По определению считается, что члены числовой последовательности $x_0, x_1, x_2, \dots$ подчиняются рекуррентному соотношению, если каждый последующий из них выражается через предыдущие. Например, для известной вам геометрической прогрессии $$x_k=\lambda x_{k-1}, \tag{1}$$ где $k=1, 2, 3,\dots, \lambda$ — некоторое фиксированное число, а нулевой член последовательности имеет некоторое значение $A$, то есть $x_0=A$.
Получите формулу для произвольного члена последовательности $x_k$ в явном виде, т.е. выразите его через номер $k$, начальное значение $A$ и $\lambda$. Теперь рассмотрим число $\lambda=2+\sqrt{3}$. При возведении в целую натуральную степень $k$, его можно представить в виде $$\lambda^k=p_k+q_k\sqrt{3}, \tag{2}$$ где $p_k$, $q_k$ — некоторые целые числа.
Запишите рекуррентные соотношения, выражающие значения $p_k$, $q_k$ через предыдущие значения $p_{k-1}$, $q_{k-1}$. Запишите также обратные соотношения, выражающие $p_{k-1}$, $q_{k-1}$ через $p_k$, $q_k$.
Рассчитайте численные значения коэффициентов $p_k$, $q_k$ для $k=1, 2, 3, 4, 5$.
Выразите число $\lambda^{-k}=(2+\sqrt{3})^{-k}$ через найденные величины $p_k$, $q_k$. Пусть члены некоторой числовой последовательности подчиняются рекуррентному соотношению $$x_{k+1}=4x_k-x_{k-1}, \quad k=1, \dots , N-1, \tag{3}$$ причем известно, что $N$ — некоторое целое число, а $x_0=A$ и $x_N=B$; $A$, $B$ — произвольные числа.
Получите формулу для произвольного члена $x_k$ последовательности $(3)$ в явном виде, т.е. выразите его через номер $k$ и величины $A$, $B$, $N$.
Выразите произвольный член последовательности $x_k$ через величины $p_k$, $q_k$, найденные в пп.1.2-1.3. Широко известны задачи, в которых требуется найти электрическое сопротивление простейших проволочных каркасов. Пример одного из таких каркасов в форме куба показан на рисунке внизу. Пусть электрическое сопротивление каждого ребра равно $R_0$.
Найдите сопротивление куба при подключении источника к вершинам одного ребра, как показано на рисунке выше. Давайте рассмотрим более общий случай проволочного каркаса в форме правильной призмы с произвольным числом боковых граней $N$ и определим его электрическое сопротивление при подключении источника к вершинам одного из боковых ребер, как показано на рисунке внизу. Сопротивление каждого ребра каркаса равно $R_0$. Для удобства пронумеруем вершины призмы и обозначим их электрические потенциалы: на верхней грани $x_k$, а на нижней грани $y_k$, как показано на рисунке внизу. Источник постоянного напряжения подключен к вершинам нулевого ребра. Будем считать, что источник задает потенциалы вершин ребра равными $x_0=+\varphi_0$ и $y_0=-\varphi_0$ соответственно.
Запишите соотношение, которое связывает значения потенциалов $x_k$ и $y_k$. Запишите соотношение, которое связывает значения потенциалов $x_k$ и $x_{N-k}$. Рассмотрим произвольное боковое ребро призмы, кроме нулевого $k=0$ и последнего $k=N-1$. Соответствующая электрическая схема показана на рисунке ниже.
Запишите соотношение, связывающие значения потенциала $x_k$ со значениями потенциалов в соседних вершинах для $k=1, 2\dots N-2$.
Запишите граничные условия в точках $k=0$ и $k=N−1$, позволяющие определить значения потенциалов $x_k$ однозначно.
Найдите явные выражения для потенциалов $x_k$ и $y_k$ для всех значений $k=0, 1, 2\dots N-1$.
Выразите значение силы тока, протекающего через источник, через величины $\varphi_0$, $R_0$, $N$. Используйте найденные в Математическом введении числа $p_k$, $q_k$.
Получите явную формулу для сопротивления проволочного каркаса $R_N$, выразив его через величины $R_0$, $p_N$, $q_N$.
Рассчитайте точные значения сопротивлений каркаса для $N=1, 2, 3, 4, 5$.
Нарисуйте эквивалентные электрические схемы для «экзотических» призм с $N=1$ и $N=2$.
Найдите значения сопротивления $R_{\infty}$ каркаса при $N \rightarrow \infty$.
Найдите минимальное значение $N$, при котором сопротивление призмы отличается от $R_{\infty}$ не более чем на $2\%$.
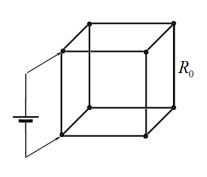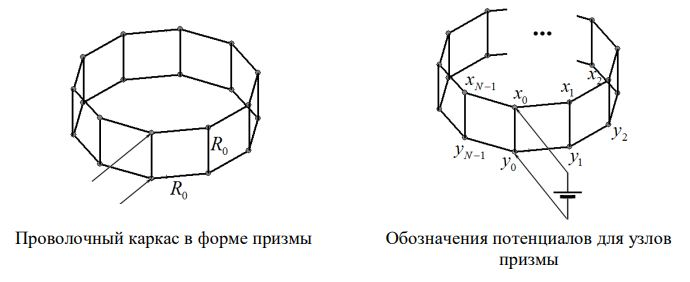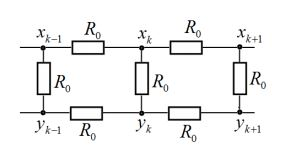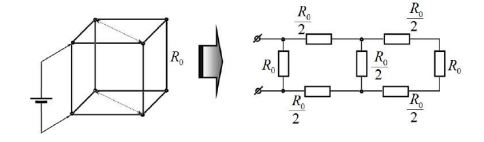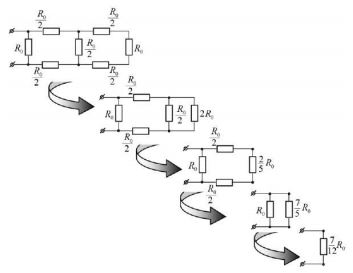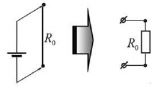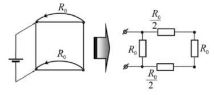
Получите формулу для произвольного члена последовательности $x_k$ в явном виде, т.е. выразите его через номер $k$, начальное значение $A$ и $\lambda$.
Решение: Из школьного курса математики известно, что члены геометрической прогрессии выражаются в явном виде так$$x_k=A\lambda^k. \tag{1}$$
Ответ: $$x_k=A\lambda^k. $$

Запишите рекуррентные соотношения, выражающие значения $p_k$, $q_k$ через предыдущие значения $p_{k-1}$, $q_{k-1}$. Запишите также обратные соотношения, выражающие $p_{k-1}$, $q_{k-1}$ через $p_k$, $q_k$.
Решение: Выразим $\lambda^k$ рекуррентно через $\lambda^{k-1}$:$$\lambda^k=\lambda^{k-1}\cdot \lambda$$и преобразуем его с помощью приведенной формы$$\lambda^k=(p_k+q_k\sqrt{3})=(p_{k-1}+q_{k-1}\sqrt{3})\cdot(2+\sqrt{3})=2p_{k-1}+p_{k-1}\sqrt{3}+2q_{k-1}\sqrt{3}+3q_{k-1}=\\=(2p_{k-1}+3q_{k-1})+(p_{k-1}+2q_{k-1})\sqrt{3}. \tag{2}$$Из этого равенства следуют требуемые рекуррентные соотношения$$p_k=2p_{k-1}+3q_{k-1}, \\ q_k=p_{k-1}+2q_{k-1}. \tag{3}$$Обратные соотношения получаются аналогично:$$\lambda^{k-1}=p_{k-1}+q_{k-1}=\lambda^k \cdot \lambda^{-1}=(p_k+q_k\sqrt{3})\cdot (2-\sqrt{3})=\\=(2p_k-3q_k)+(2q_k-p_k)\sqrt{3}, \tag{4}$$откуда следует$$p_{k-1}=2p_k-3q_k, \\ q_{k-1}=2q_k-p_k. \tag{5}$$
Ответ: $$p_k=2p_{k-1}+3q_{k-1}, \\ q_k=p_{k-1}+2q_{k-1}. $$$$p_{k-1}=2p_k-3q_k, \\ q_{k-1}=2q_k-p_k. $$

Рассчитайте численные значения коэффициентов $p_k$, $q_k$ для $k=1, 2, 3, 4, 5$.
Решение: Расчет коэффициентов легко провести последовательно, учитывая, что $p_0=1$, $q_0=0$. Результаты расчетов приведены в таблице $1$. | k | p_k | q_k | | --- | --- | --- | | 0 | 1 | 0 | | 1 | 2 | 1 | | 2 | 7 | 4 | | 3 | 26 | 15 | | 4 | 97 | 56 | | 5 | 362 | 209 |
Ответ: | k | p_k | q_k | | --- | --- | --- | | 0 | 1 | 0 | | 1 | 2 | 1 | | 2 | 7 | 4 | | 3 | 26 | 15 | | 4 | 97 | 56 | | 5 | 362 | 209 | Ответ: kp_kq_k01012127432615497565362209

Выразите число $\lambda^{-k}=(2+\sqrt{3})^{-k}$ через найденные величины $p_k$, $q_k$.
Решение: Можно заметить, что$$\lambda^{-1}=\frac{1}{2+\sqrt{3}}=2-\sqrt{3}, \tag{6}$$поэтому$$\lambda^{-k}=(2-\sqrt{3})^k=p_k-q_k\sqrt{3}. \tag{7}$$
Ответ: $$\lambda^{-k}=p_k-q_k\sqrt{3}. $$

Получите формулу для произвольного члена $x_k$ последовательности $(3)$ в явном виде, т.е. выразите его через номер $k$ и величины $A$, $B$, $N$.
Решение: Используя подсказку, подставим величины $x_k=C\lambda^k$ в рекуррентное соотношение и получим уравнение для определения $\lambda$ в виде$$\lambda^{k+1}=4\lambda^k-\lambda^{k-1}. \tag{8}$$После сокращения получим квадратное уравнение$$\lambda^2-4\lambda+1=0, \tag{9}$$решением которого являются$$\lambda_{1,2}=2\pm \sqrt{3}. \tag{10}$$Следовательно, в общем виде члены последовательности, заданной рекуррентным соотношением $(3)$ в условии задачи, в явном виде могут быть описаны формулой$$x_k=C_1\lambda_1^k+C_2\lambda_2^k, \tag{11}$$где $C_1$, $C_2$ — произвольные постоянные, которые могут быть найдены из граничных условий:$$x_0=A \Rightarrow C_1+C_2=A \\ x_0=B \Rightarrow C_1\lambda_1^N+C_2\lambda_2^N=B. \tag{12}$$Решая полученную систему линейных уравнений, получим$$\begin{equation*} \begin{cases} C_1+C_2= A \\ C_1\lambda_1^N+C_2\lambda_2^N=B \end{cases}\Rightarrow \begin{cases} C_1= \frac{B-A\lambda_2^N}{\lambda_1^N-\lambda_2^N} \\ C_2=\frac{A\lambda_1^N-B}{\lambda_1^N-\lambda_2^N}. \tag{13} \end{cases}\end{equation*}$$Подставив это решение в выражение $(11)$, преобразуем его к симметричному виду$$x_k=C_1\lambda_1^k+C_2\lambda_2^k=\frac{B-A\lambda_2^N}{\lambda_1^N-\lambda_2^N}\lambda_1^k+\frac{A\lambda_1^N-B}{\lambda_1^N-\lambda_2^N}\lambda_2^k=\\=\frac{A\lambda_1^N\lambda_2^k-B\lambda^k_2+B\lambda_1^k-A\lambda_2^N\lambda_1^k}{\lambda_1^N-\lambda_2^N}=\frac{A(\lambda_1^{N-k}-\lambda_2^{N-k})+B(\lambda_1^k-\lambda_2^k)}{\lambda_1^N-\lambda_2^N}. \tag{14}$$При выводе последнего соотношения учтено, что по теореме Виета $\lambda_2=\lambda_1^{-1}$. 
Ответ: $$x_k=\frac{A(\lambda_1^{N-k}-\lambda_2^{N-k})+B(\lambda_1^k-\lambda_2^k)}{\lambda_1^N-\lambda_2^N}.$$

Выразите произвольный член последовательности $x_k$ через величины $p_k$, $q_k$, найденные в пп.1.2-1.3. Подсказка. Решение рекуррентного соотношения $(3)$ нужно искать в виде $x_k=C\lambda^k$, где $C$ — некоторая константа. Найдите, при каких значениях $\lambda$ это возможно и постройте общее решение, удовлетворяющее заданным условиям.

 С учетом полученных формул для $\lambda_{1,2}^k$, найдем, что$$\lambda_1^k-\lambda_2^k=\lambda_1^k-\lambda_1^{-k}=(p_k+q_k\sqrt{3})-(p_k-q_k\sqrt{3})=2q_k\sqrt{3}, \tag{15}$$откуда окончательно получим$$x_k=\frac{A(\lambda_1^{N-k}-\lambda_2^{N-k})+B(\lambda_1^k-\lambda_2^k)}{\lambda_1^N-\lambda_2^N}=\frac{Aq_{N-k}+Bq_k}{q_N}. \tag{16}$$

Ответ:

 $$x_k=\frac{Aq_{N-k}+Bq_k}{q_N}. $$
Решение: С учетом полученных формул для $\lambda_{1,2}^k$, найдем, что$$\lambda_1^k-\lambda_2^k=\lambda_1^k-\lambda_1^{-k}=(p_k+q_k\sqrt{3})-(p_k-q_k\sqrt{3})=2q_k\sqrt{3}, \tag{15}$$откуда окончательно получим$$x_k=\frac{A(\lambda_1^{N-k}-\lambda_2^{N-k})+B(\lambda_1^k-\lambda_2^k)}{\lambda_1^N-\lambda_2^N}=\frac{Aq_{N-k}+Bq_k}{q_N}. \tag{16}$$
Ответ: $$x_k=\frac{Aq_{N-k}+Bq_k}{q_N}. $$

Найдите сопротивление куба при подключении источника к вершинам одного ребра, как показано на рисунке выше.
Решение: Если соединить вершины куба, имеющие одинаковый потенциал, то получим следующую эквивалентную схему  которая поддается расчету стандартными методами  Итого: сопротивление куба при заданном подключении равно$$R=\frac{7}{12}R_0. \tag{17}$$
Ответ: $$R=\frac{7}{12}R_0.$$

Запишите соотношение, которое связывает значения потенциалов $x_k$ и $y_k$. Запишите соотношение, которое связывает значения потенциалов $x_k$ и $x_{N-k}$.
Решение: Явная симметрия схемы и начальных условий дает очевидные соотношения $$y_k=-x_k, \tag{18}$$$$x_{N-k}=x_k. \tag{19}$$
Ответ: $$y_k=-x_k.$$$$x_{N-k}=x_k. $$

Запишите соотношение, связывающие значения потенциала $x_k$ со значениями потенциалов в соседних вершинах для $k=1, 2\dots N-2$.
Решение: Алгебраическая сумма сил токов, входящих в узел равна нулю, поэтому для узла $x_k$ можно записать, с учетом закона Ома, следующее уравнение$$\frac{x_{k-1}-x_k}{R_0}+\frac{x_{k+1}-x_k}{R_0}+\frac{y_k-x_k}{R_0}=0. \tag{20}$$Так как $y_k=-x_k$, то из полученного уравнения следует$$x_{k+1}-4x_k+x_{k-1}=0. \tag{21}$$
Ответ: $$x_{k+1}-4x_k+x_{k-1}=0. $$

Запишите граничные условия в точках $k=0$ и $k=N−1$, позволяющие определить значения потенциалов $x_k$ однозначно.
Решение: Для однозначного определения всех величин $x_k$ в явном виде необходимо задать два граничных условия. В качестве таких могут быть выбраны заданное значение начального потенциала$$x_0=\varphi_0, \tag{22}$$а в качестве второго — условие симметрии $(19)$, которое справедливо при любом $k$, в частности при $k=0$ (несмотря на то, что узла с номером $N$ в схеме нет!)$$x_N=x_0. \tag{23}$$
Ответ: Для любого $k$:$$x_0=\varphi_0, \\ x_N=x_0.$$

Найдите явные выражения для потенциалов $x_k$ и $y_k$ для всех значений $k=0, 1, 2\dots N-1$.
Решение: Рекуррентное соотношение $(21)$ рассмотрено в Математическом введении. Поэтому можно воспользоваться полученным решением $(16)$, если положить $A=B=\varphi_0$:$$x_k=\frac{Aq_{N-k}+Bq_k}{q_N}=\varphi_0\frac{q_{N-k}+q_k}{q_N}. \tag{24}$$
Ответ: $$x_k=\varphi_0\frac{q_{N-k}+q_k}{q_N}. $$

Выразите значение силы тока, протекающего через источник, через величины $\varphi_0$, $R_0$, $N$. Используйте найденные в Математическом введении числа $p_k$, $q_k$.
Решение: Сила тока в цепи источника равна сумме токов, вытекающих из узла $x_0$:$$I=\frac{x_0-x_1}{R_0}+\frac{x_0-x_{N-1}}{R_0}+\frac{x_0-y_0}{R_0}=\frac{4x_0-2x_1}{R_0}. \tag{25}$$Здесь принято во внимание, что $y_0=-x_0$, $x_{N-1}=x_1$. Подставляя найденные значения $x_0$, $x_1$, получим$$I_0=\frac{4x_0-2x_1}{R_0}=\frac{2}{R_0}\left(2\varphi_0-\varphi_0\frac{q_{N-1}+q_1}{q_N}\right)=\frac{2\varphi_0}{R_0}\left(2-\frac{q_{N-1}+1}{q_N}\right)=\\=\frac{2\varphi_0}{R_0}\frac{2q_N-q_{N-1}-1}{q_N}=\frac{2\varphi_0}{R_0}\frac{2q_N-(2q_N-p_N)-1}{q_N}=\frac{2\varphi_0}{R_0}\frac{p_N-1}{q_N}. \tag{26}$$На последнем шаге использовано соотношение $(5)$ $q_{N-1}=2q_N-p_N$.
Ответ: $$I_0=\frac{4x_0-2x_1}{R_0}=\frac{2\varphi_0}{R_0}\frac{p_N-1}{q_N}.$$

Получите явную формулу для сопротивления проволочного каркаса $R_N$, выразив его через величины $R_0$, $p_N$, $q_N$.
Решение: На входе рассматриваемой сети напряжение равно$$U_0=2\varphi_0, \tag{27}$$следовательно, ее сопротивление можно рассчитать по изящной формуле$$R_N=\frac{U_0}{I_0}=R\frac{q_N}{p_N-1}. \tag{28}$$
Ответ: $$R_N=R\frac{q_N}{p_N-1}. $$

Рассчитайте точные значения сопротивлений каркаса для $N=1, 2, 3, 4, 5$.
Решение: Расчеты легко провести с помощью чисел Таблицы 1. Таблица 2. Сопротивления призм. Значение сопротивления кубического каркаса для $N=4$ совпадает с найденным ранее. | $N$ | $p_N$ | $q_N$ | $R_N$ | | --- | --- | --- | --- | | 1 | 2 | 1 | $R_0$ | | 2 | 7 | 4 | $R_0\frac{4}{7-1}=\frac{2}{3}R_0$ | | 3 | 26 | 15 | $R_0\frac{15}{26-1}=\frac{3}{4}R_0$ | | 4 | 97 | 56 | $R_0\frac{56}{97-1}=\frac{7}{12}R_0$ | | 5 | 362 | 209 | $R_0\frac{209}{362-1}=\frac{11}{19}R_0$ |
Ответ: | $N$ | $p_N$ | $q_N$ | $R_N$ | | --- | --- | --- | --- | | 1 | 2 | 1 | $R_0$ | | 2 | 7 | 4 | $R_0\frac{4}{7-1}=\frac{2}{3}R_0$ | | 3 | 26 | 15 | $R_0\frac{15}{26-1}=\frac{3}{4}R_0$ | | 4 | 97 | 56 | $R_0\frac{56}{97-1}=\frac{7}{12}R_0$ | | 5 | 362 | 209 | $R_0\frac{209}{362-1}=\frac{11}{19}R_0$ | Ответ: $N$$p_N$$q_N$$R_N$121$R_0$274$R_0\frac{4}{7-1}=\frac{2}{3}R_0$32615$R_0\frac{15}{26-1}=\frac{3}{4}R_0$49756$R_0\frac{56}{97-1}=\frac{7}{12}R_0$5362209$R_0\frac{209}{362-1}=\frac{11}{19}R_0$  Значение сопротивления кубического каркаса для $N=4$ совпадает с найденным ранее.

Нарисуйте эквивалентные электрические схемы для «экзотических» призм с $N=1$ и $N=2$.
Решение: Для $N=1$ схема очевидна: При $N=2$ следует не забыть «замкнуть» призму: В обоих случаях сопротивления этих призм соответствуют значениям, приведенным в Таблице 2.
Ответ: При $N=2$ следует не забыть «замкнуть» призму:
Ответ: В обоих случаях сопротивления этих призм соответствуют значениям, приведенным в Таблице 2.

Найдите значения сопротивления $R_{\infty}$ каркаса при $N \rightarrow \infty$.
Решение: Предел формулы $(28)$ можно найти различными способами, например, выразив $$p_N=\frac{1}{2}(\lambda^N-\lambda^{-N}), \quad q_N=\frac{1}{2\sqrt{3}}(\lambda^N+\lambda^{-N}), \tag{29}$$где $\lambda=2+\sqrt{3} > 1$.Тогда$$R_{\infty}=\lim_{N\rightarrow \infty} R_N=R_0 \lim_{N\rightarrow \infty} \frac{q_N}{p_N-1}=R_0 \lim_{N\rightarrow \infty}\frac{\frac{1}{2\sqrt{3}}(\lambda^N+\lambda^{-N})}{\frac{1}{2}(\lambda^N-\lambda^{-N})-1}=\frac{R_0}{\sqrt{3}}. \tag{30}$$
Ответ: $$R_{\infty}=\lim_{N\rightarrow \infty} R_N=\frac{R_0}{\sqrt{3}}.$$

Найдите минимальное значение $N$, при котором сопротивление призмы отличается от $R_{\infty}$ не более чем на $2\%$.
Решение: Рассчитаем$$\frac{R_{\infty}}{R_0}=\frac{1}{\sqrt{3}}\approx 0.577. \tag{31}$$Затем проведем расчет относительной погрешности этого приближенного выражения для различных возрастающих $N$ с помощью данных Таблицы 2. Таблица 3. $N$$R_N$$\frac{R_N}{R_0}$$\varepsilon=\frac{R_{\infty}-R_N}{R_N}$1$R_0$1.000-0.4232$\frac{2}{3}R_0$0.667-0.1343$\frac{3}{4}R_0$0.750-0.0384$\frac{7}{12}R_0$0.583-0.0105$\frac{11}{19}R_0$0.579< -0.004 Видим, что уже при $N=4$ погрешность равна $1\%$. Следовательно, в данной задаче бесконечность равна четырем!$$\infty=4. \tag{32}$$ | $N$ | $R_N$ | $\frac{R_N}{R_0}$ | $\varepsilon=\frac{R_{\infty}-R_N}{R_N}$ | | --- | --- | --- | --- | | 1 | $R_0$ | 1.000 | -0.423 | | 2 | $\frac{2}{3}R_0$ | 0.667 | -0.134 | | 3 | $\frac{3}{4}R_0$ | 0.750 | -0.038 | | 4 | $\frac{7}{12}R_0$ | 0.583 | -0.010 | | 5 | $\frac{11}{19}R_0$ | 0.579 | \< -0.004 |
Ответ: $$N=4.$$
Темы:
T, Жаутыковские